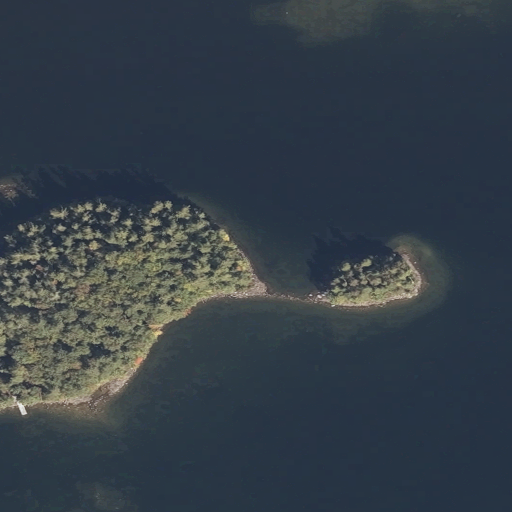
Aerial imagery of island in Maine named Inner Birch Island containing open water, evergreen forest, mixed forest, grassland, and herbaceous wetlands